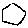
Label: hexagon